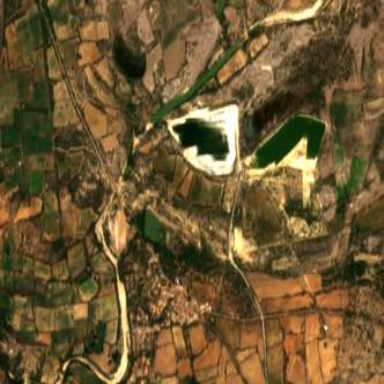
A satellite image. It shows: Quarry area.